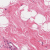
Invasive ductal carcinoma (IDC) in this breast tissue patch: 0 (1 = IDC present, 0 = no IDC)